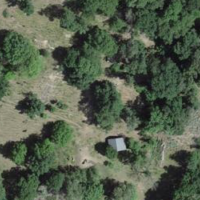
EUNIS habitat code: 41
Species observed at this site:
Picus viridis
Accipiter gentilis